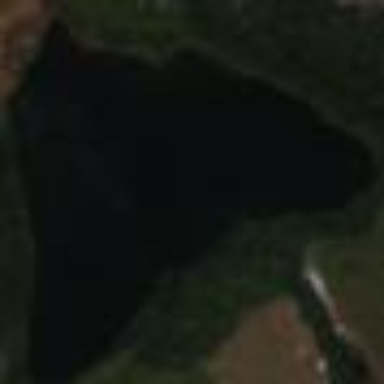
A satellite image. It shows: Beautiful lake surrounded by nature.